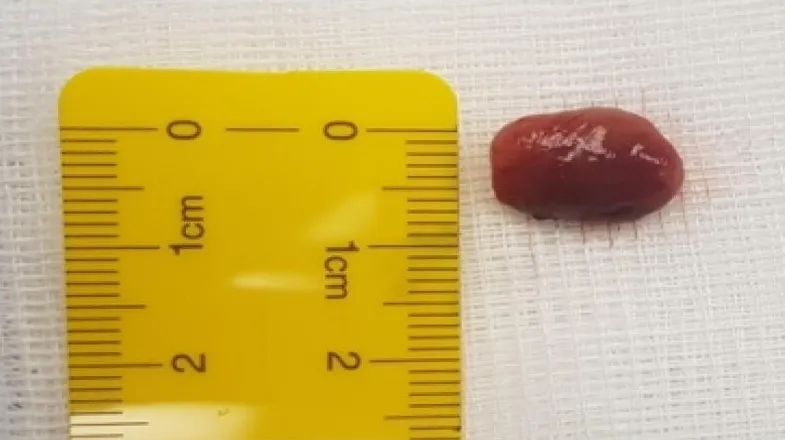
parathyroid nodule.
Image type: medical_photograph (other_medical_photograph)